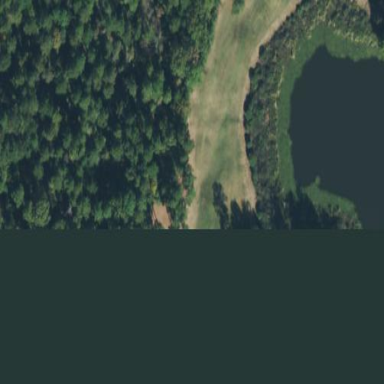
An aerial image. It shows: Rough grassy area used for golf.